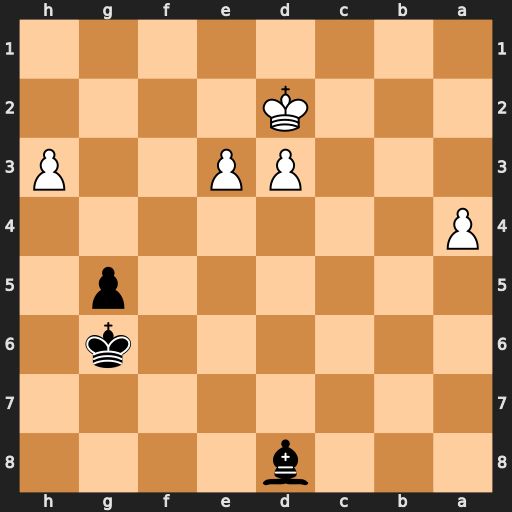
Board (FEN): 3b4/8/6k1/6p1/P7/3PP2P/3K4/8
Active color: b
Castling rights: -
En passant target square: -
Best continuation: Kh5 d4 Kh4 e4 Kxh3